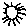
Label: sun